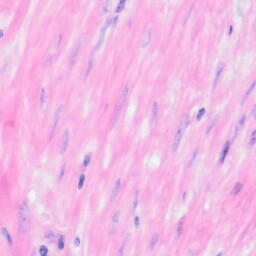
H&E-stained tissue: Kidney